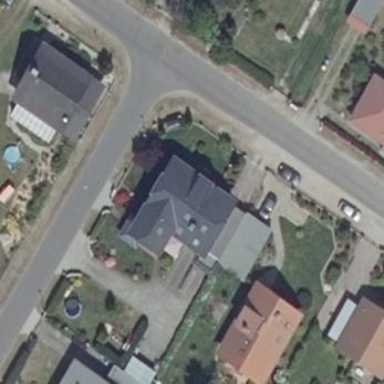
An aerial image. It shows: Simple house.